Field crop: maize
Growth stage: 2
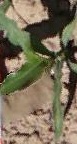
Species: maize